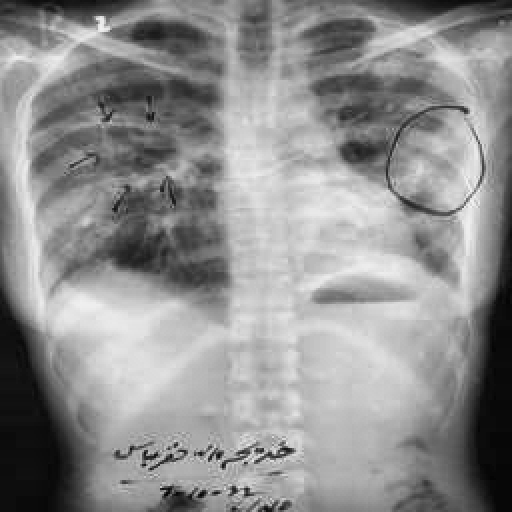
Finding: TUBERCULOSIS